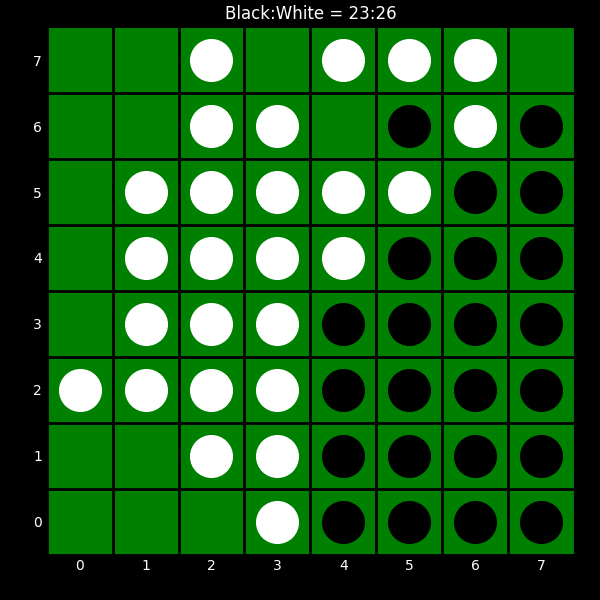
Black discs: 23
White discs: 26